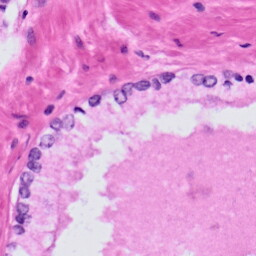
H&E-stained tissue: Prostate